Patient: sex F, age 82
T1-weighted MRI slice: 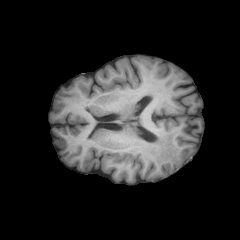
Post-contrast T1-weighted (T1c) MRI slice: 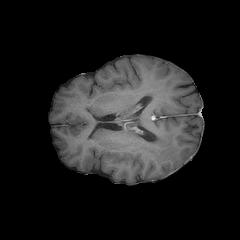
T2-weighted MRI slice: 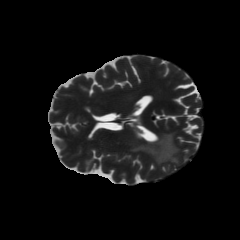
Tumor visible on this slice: yes
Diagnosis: Glioblastoma, IDH-wildtype
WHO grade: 4